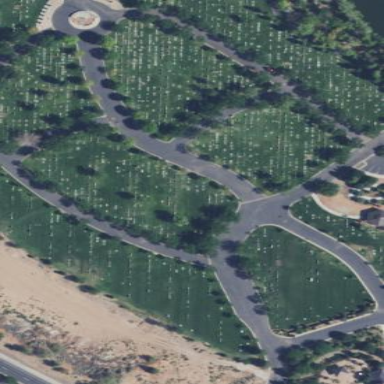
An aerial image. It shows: Cemetery.